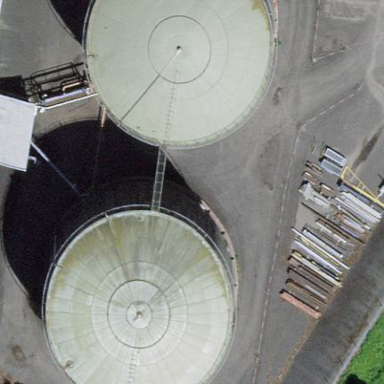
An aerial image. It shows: Building with storage tank.